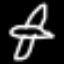
Label: airplane